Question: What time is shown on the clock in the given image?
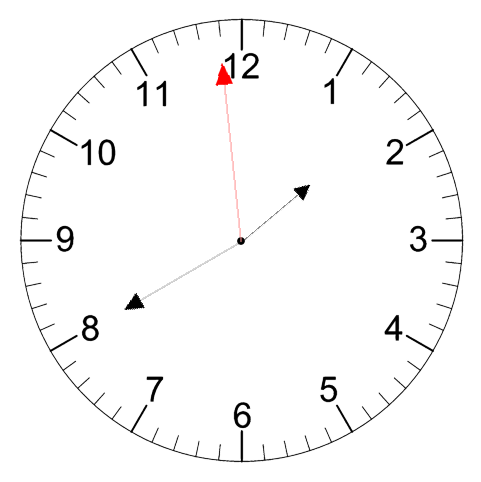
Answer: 01:39:59